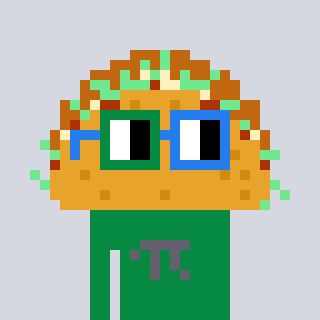
a pixel art character with square green and blue glasses, a taco-shaped head and a green-colored body on a cool background